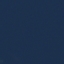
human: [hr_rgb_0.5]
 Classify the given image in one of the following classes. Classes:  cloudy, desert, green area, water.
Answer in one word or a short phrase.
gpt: water